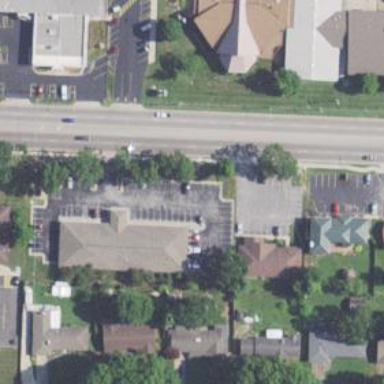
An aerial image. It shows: Healthcare clinic is depicted in the image.